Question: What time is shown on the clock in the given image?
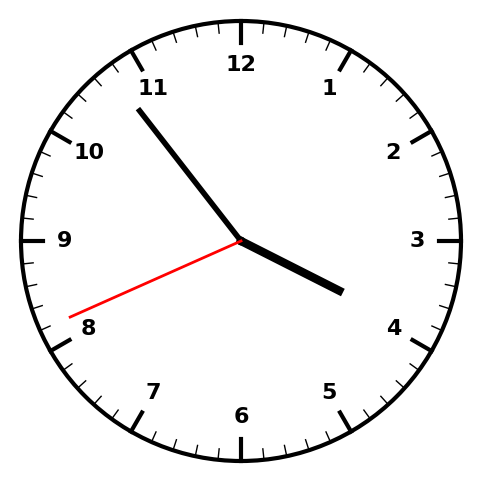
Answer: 03:53:41